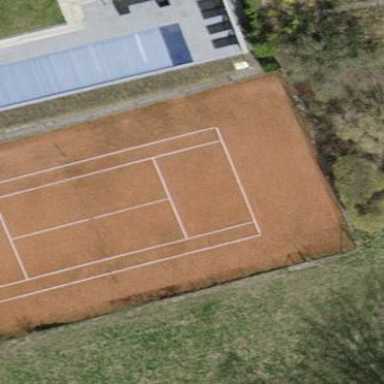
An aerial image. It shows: Tennis court on the leisure land pitch.